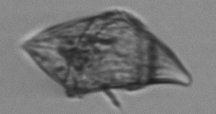
Label: Gyrodinium